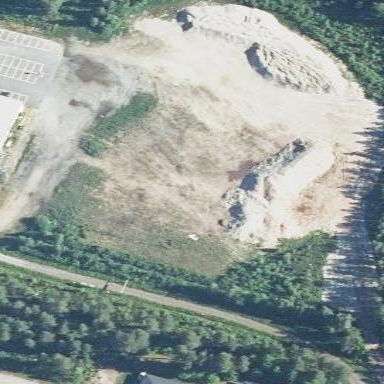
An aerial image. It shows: Brownfield site.